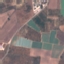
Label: PermanentCrop